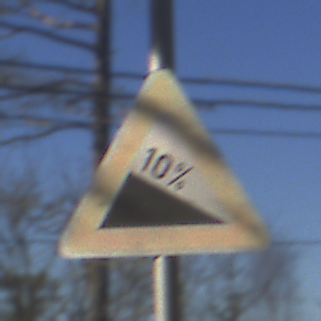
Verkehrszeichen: Gefaelle10
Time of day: MorningAfternoon
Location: Outdoor (Nature)
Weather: Clear
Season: Winter
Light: Natural